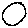
Label: circle